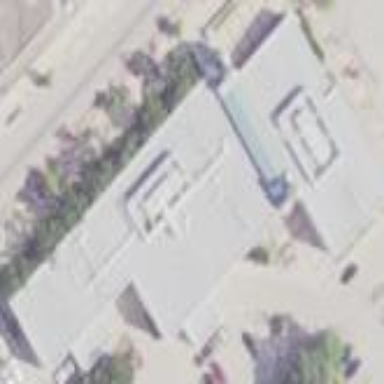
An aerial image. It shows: Police building.